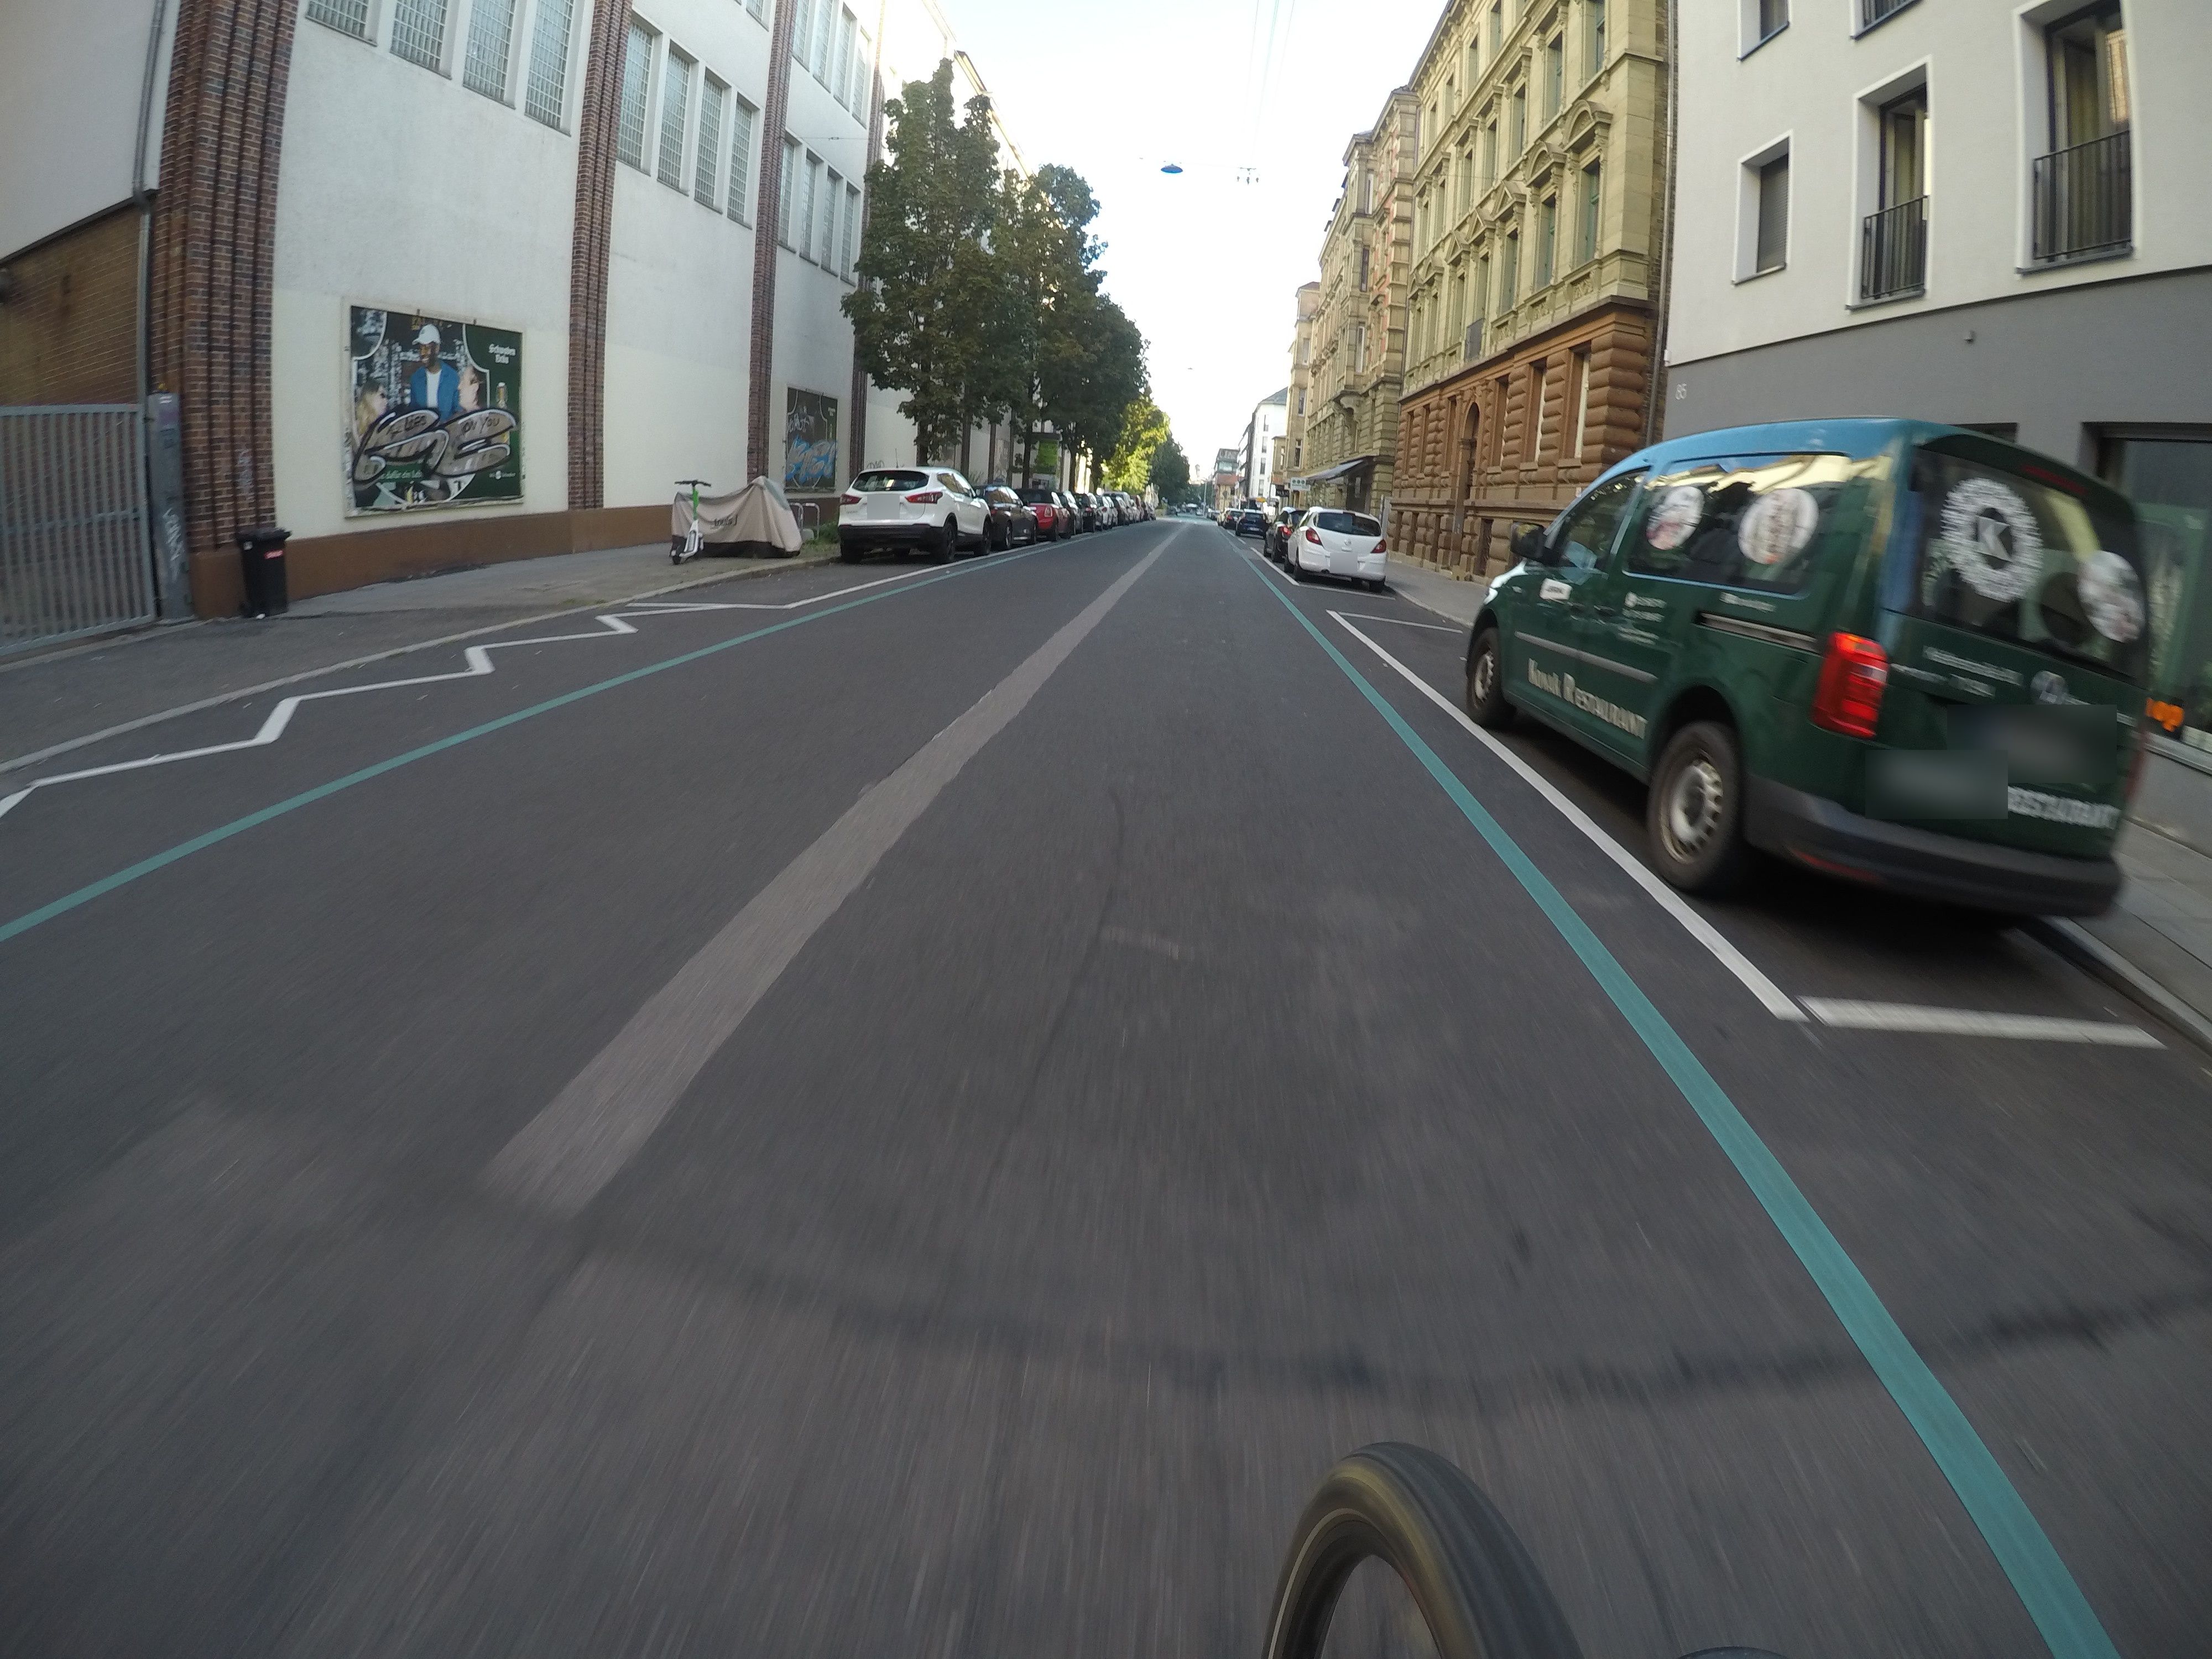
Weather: cloudy
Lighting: day
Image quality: good
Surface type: driving surface
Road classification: residential
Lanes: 1
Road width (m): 4, 9.5
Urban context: urban centre
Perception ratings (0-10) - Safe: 4.47, Lively: 8.67, Beautiful: 6.61, Boring: 1.74, Depressing: 0.86, Wealthy: 5.63